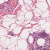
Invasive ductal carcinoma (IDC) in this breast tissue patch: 0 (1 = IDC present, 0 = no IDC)